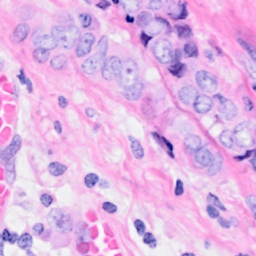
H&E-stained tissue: Breast